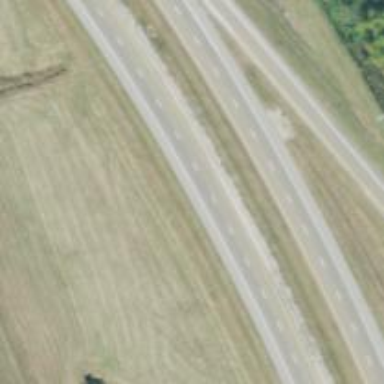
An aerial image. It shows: Trunk expressway with asphalt surface. It is dual carriageway.